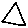
Label: triangle